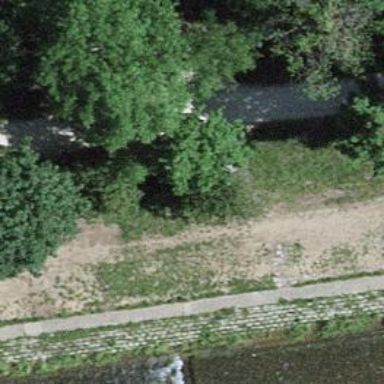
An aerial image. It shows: Set of concrete steps.